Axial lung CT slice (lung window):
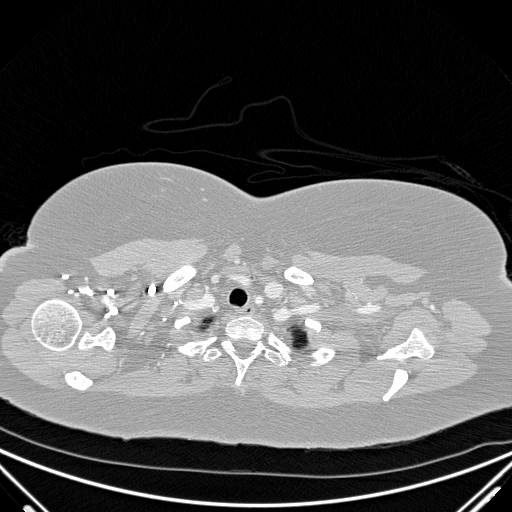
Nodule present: no